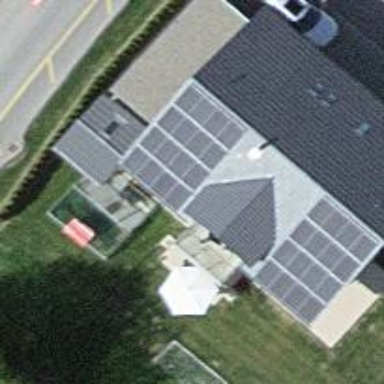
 consisting of solar photovoltaic panels."